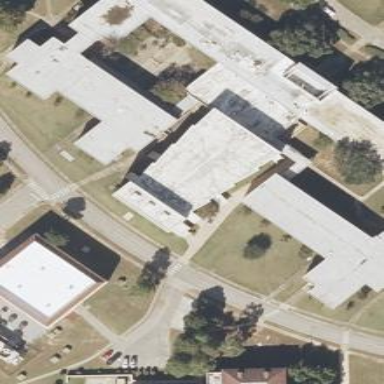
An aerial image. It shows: College building.